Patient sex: M
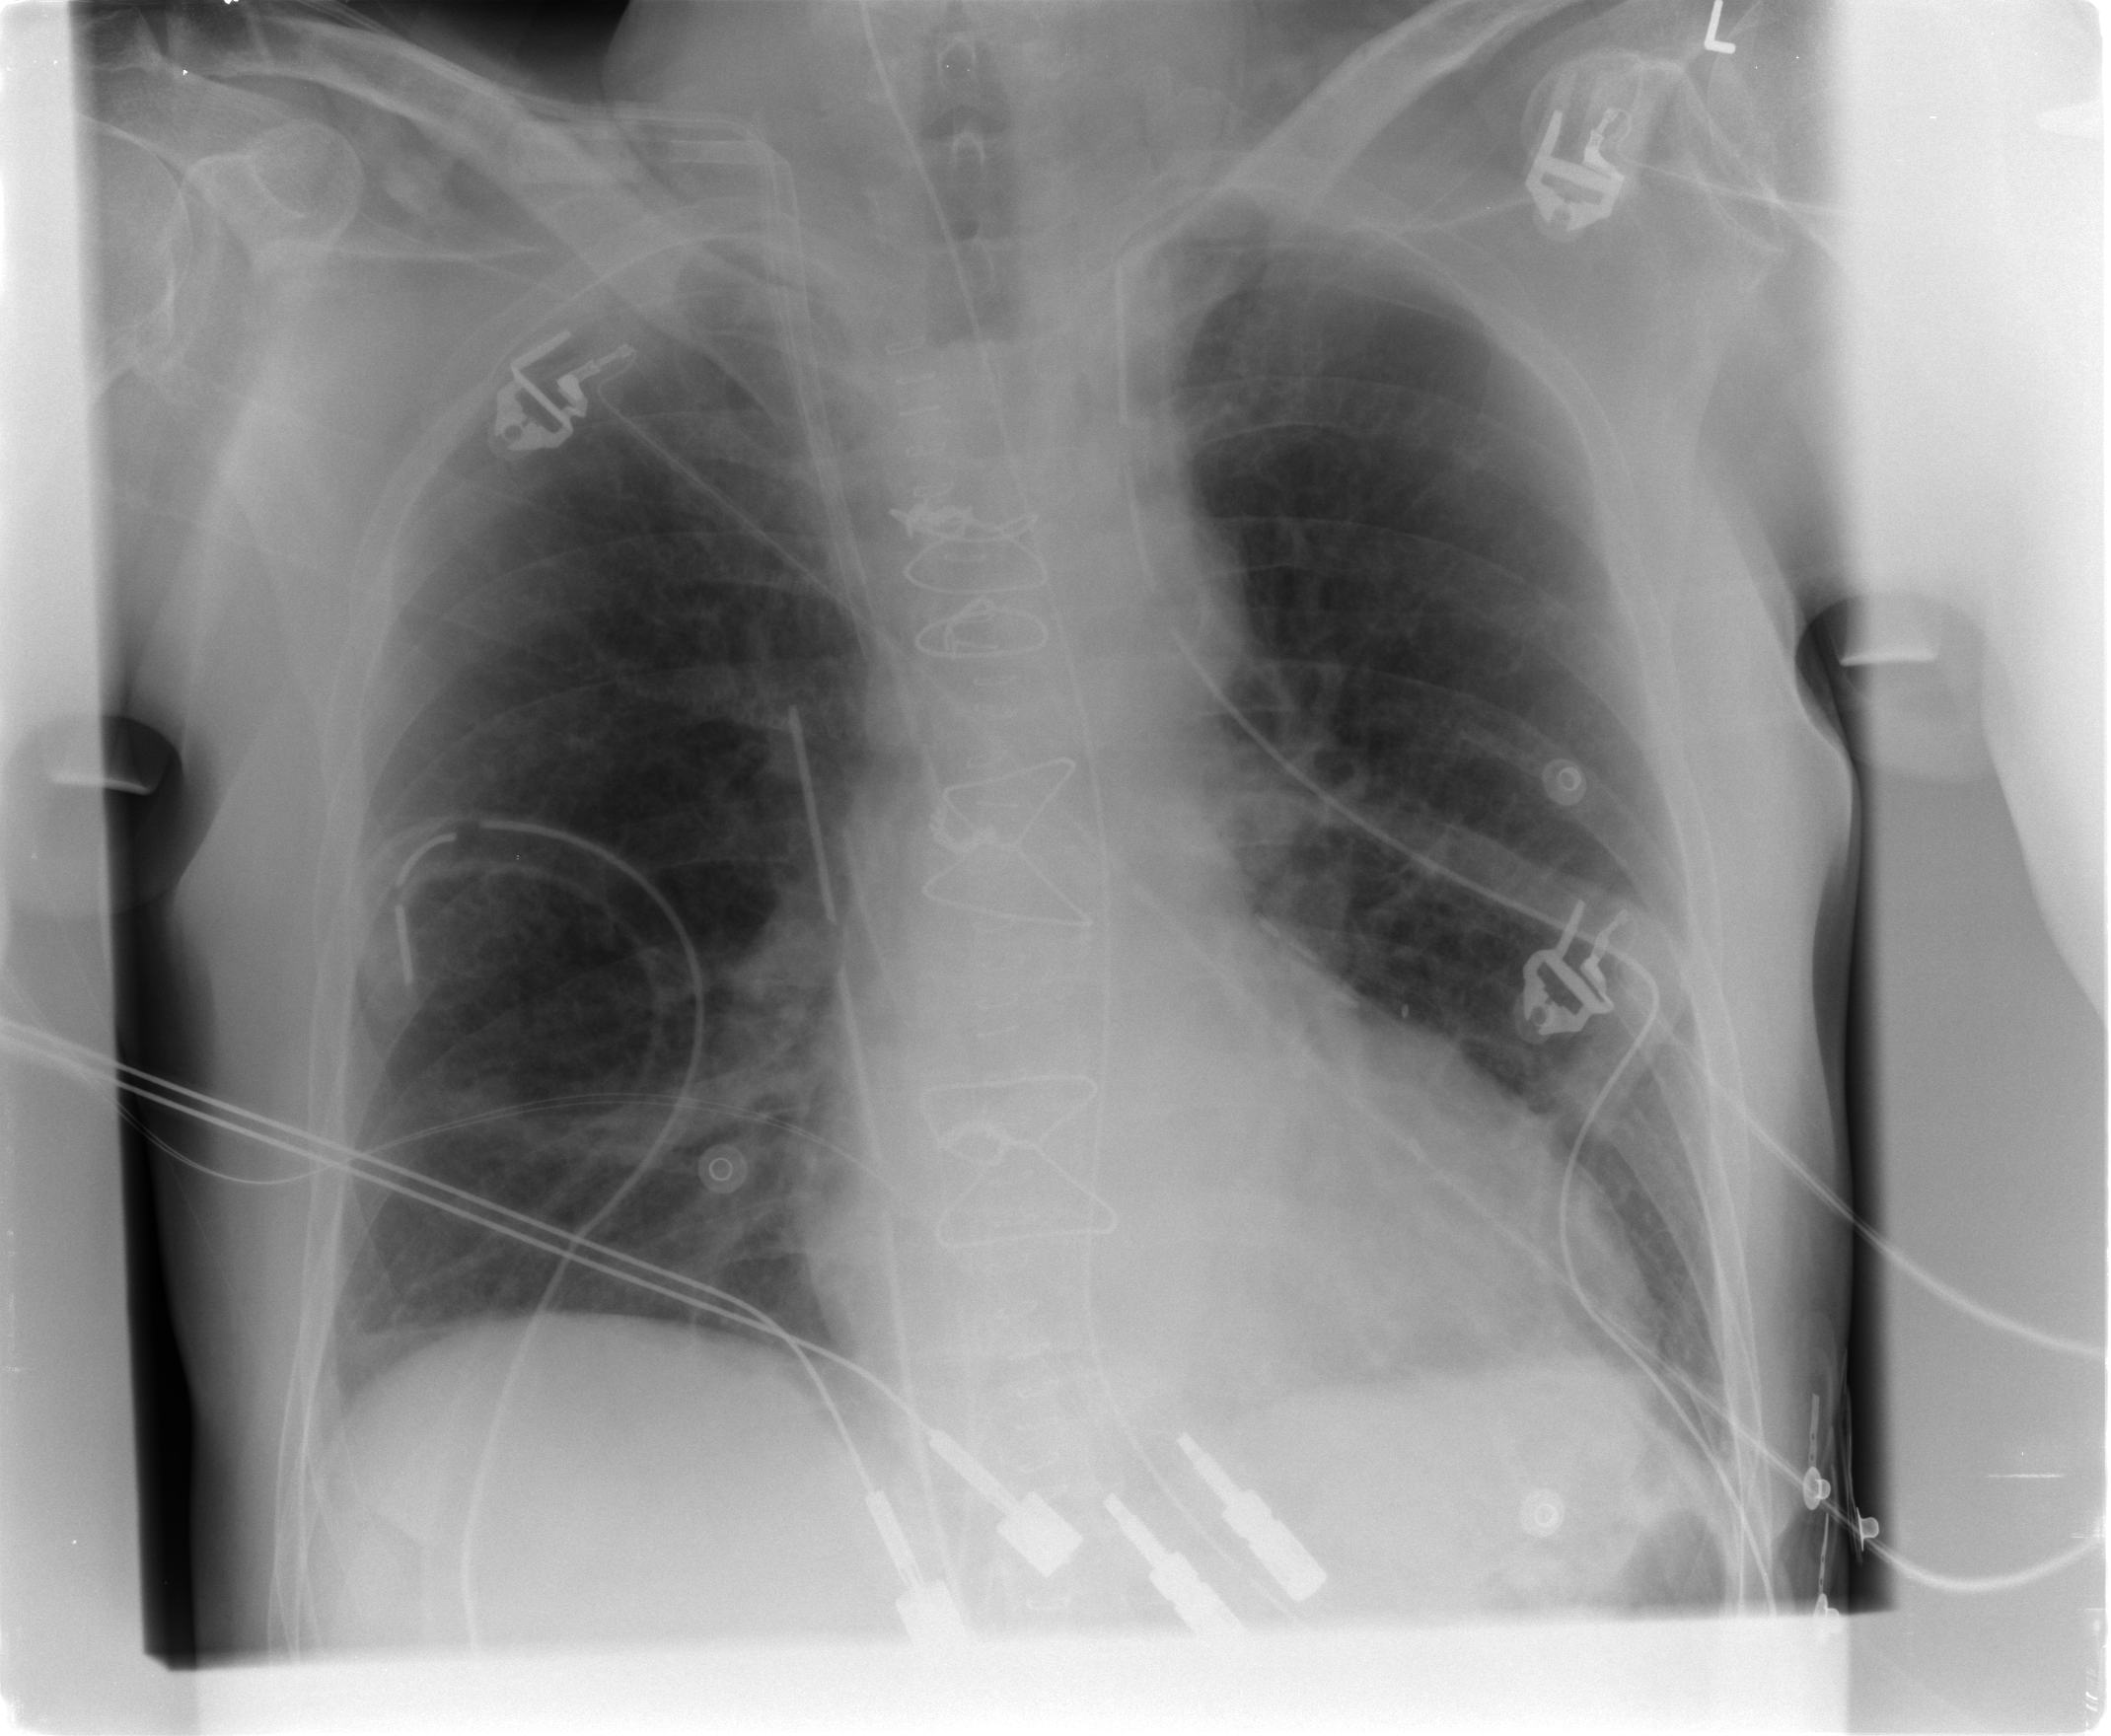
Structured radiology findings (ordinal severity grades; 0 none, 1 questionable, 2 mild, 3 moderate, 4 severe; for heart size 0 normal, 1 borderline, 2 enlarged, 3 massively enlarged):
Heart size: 2
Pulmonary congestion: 0
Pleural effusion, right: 0
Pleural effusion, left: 0
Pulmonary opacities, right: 0
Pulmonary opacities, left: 0
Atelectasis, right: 2
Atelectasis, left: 2